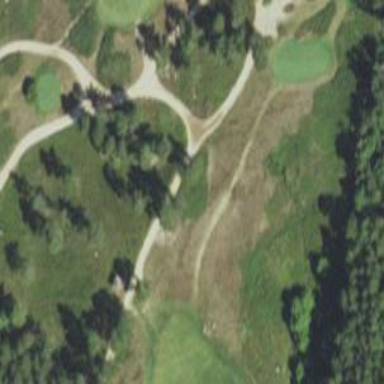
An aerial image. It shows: Pathway for golfing.